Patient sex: M
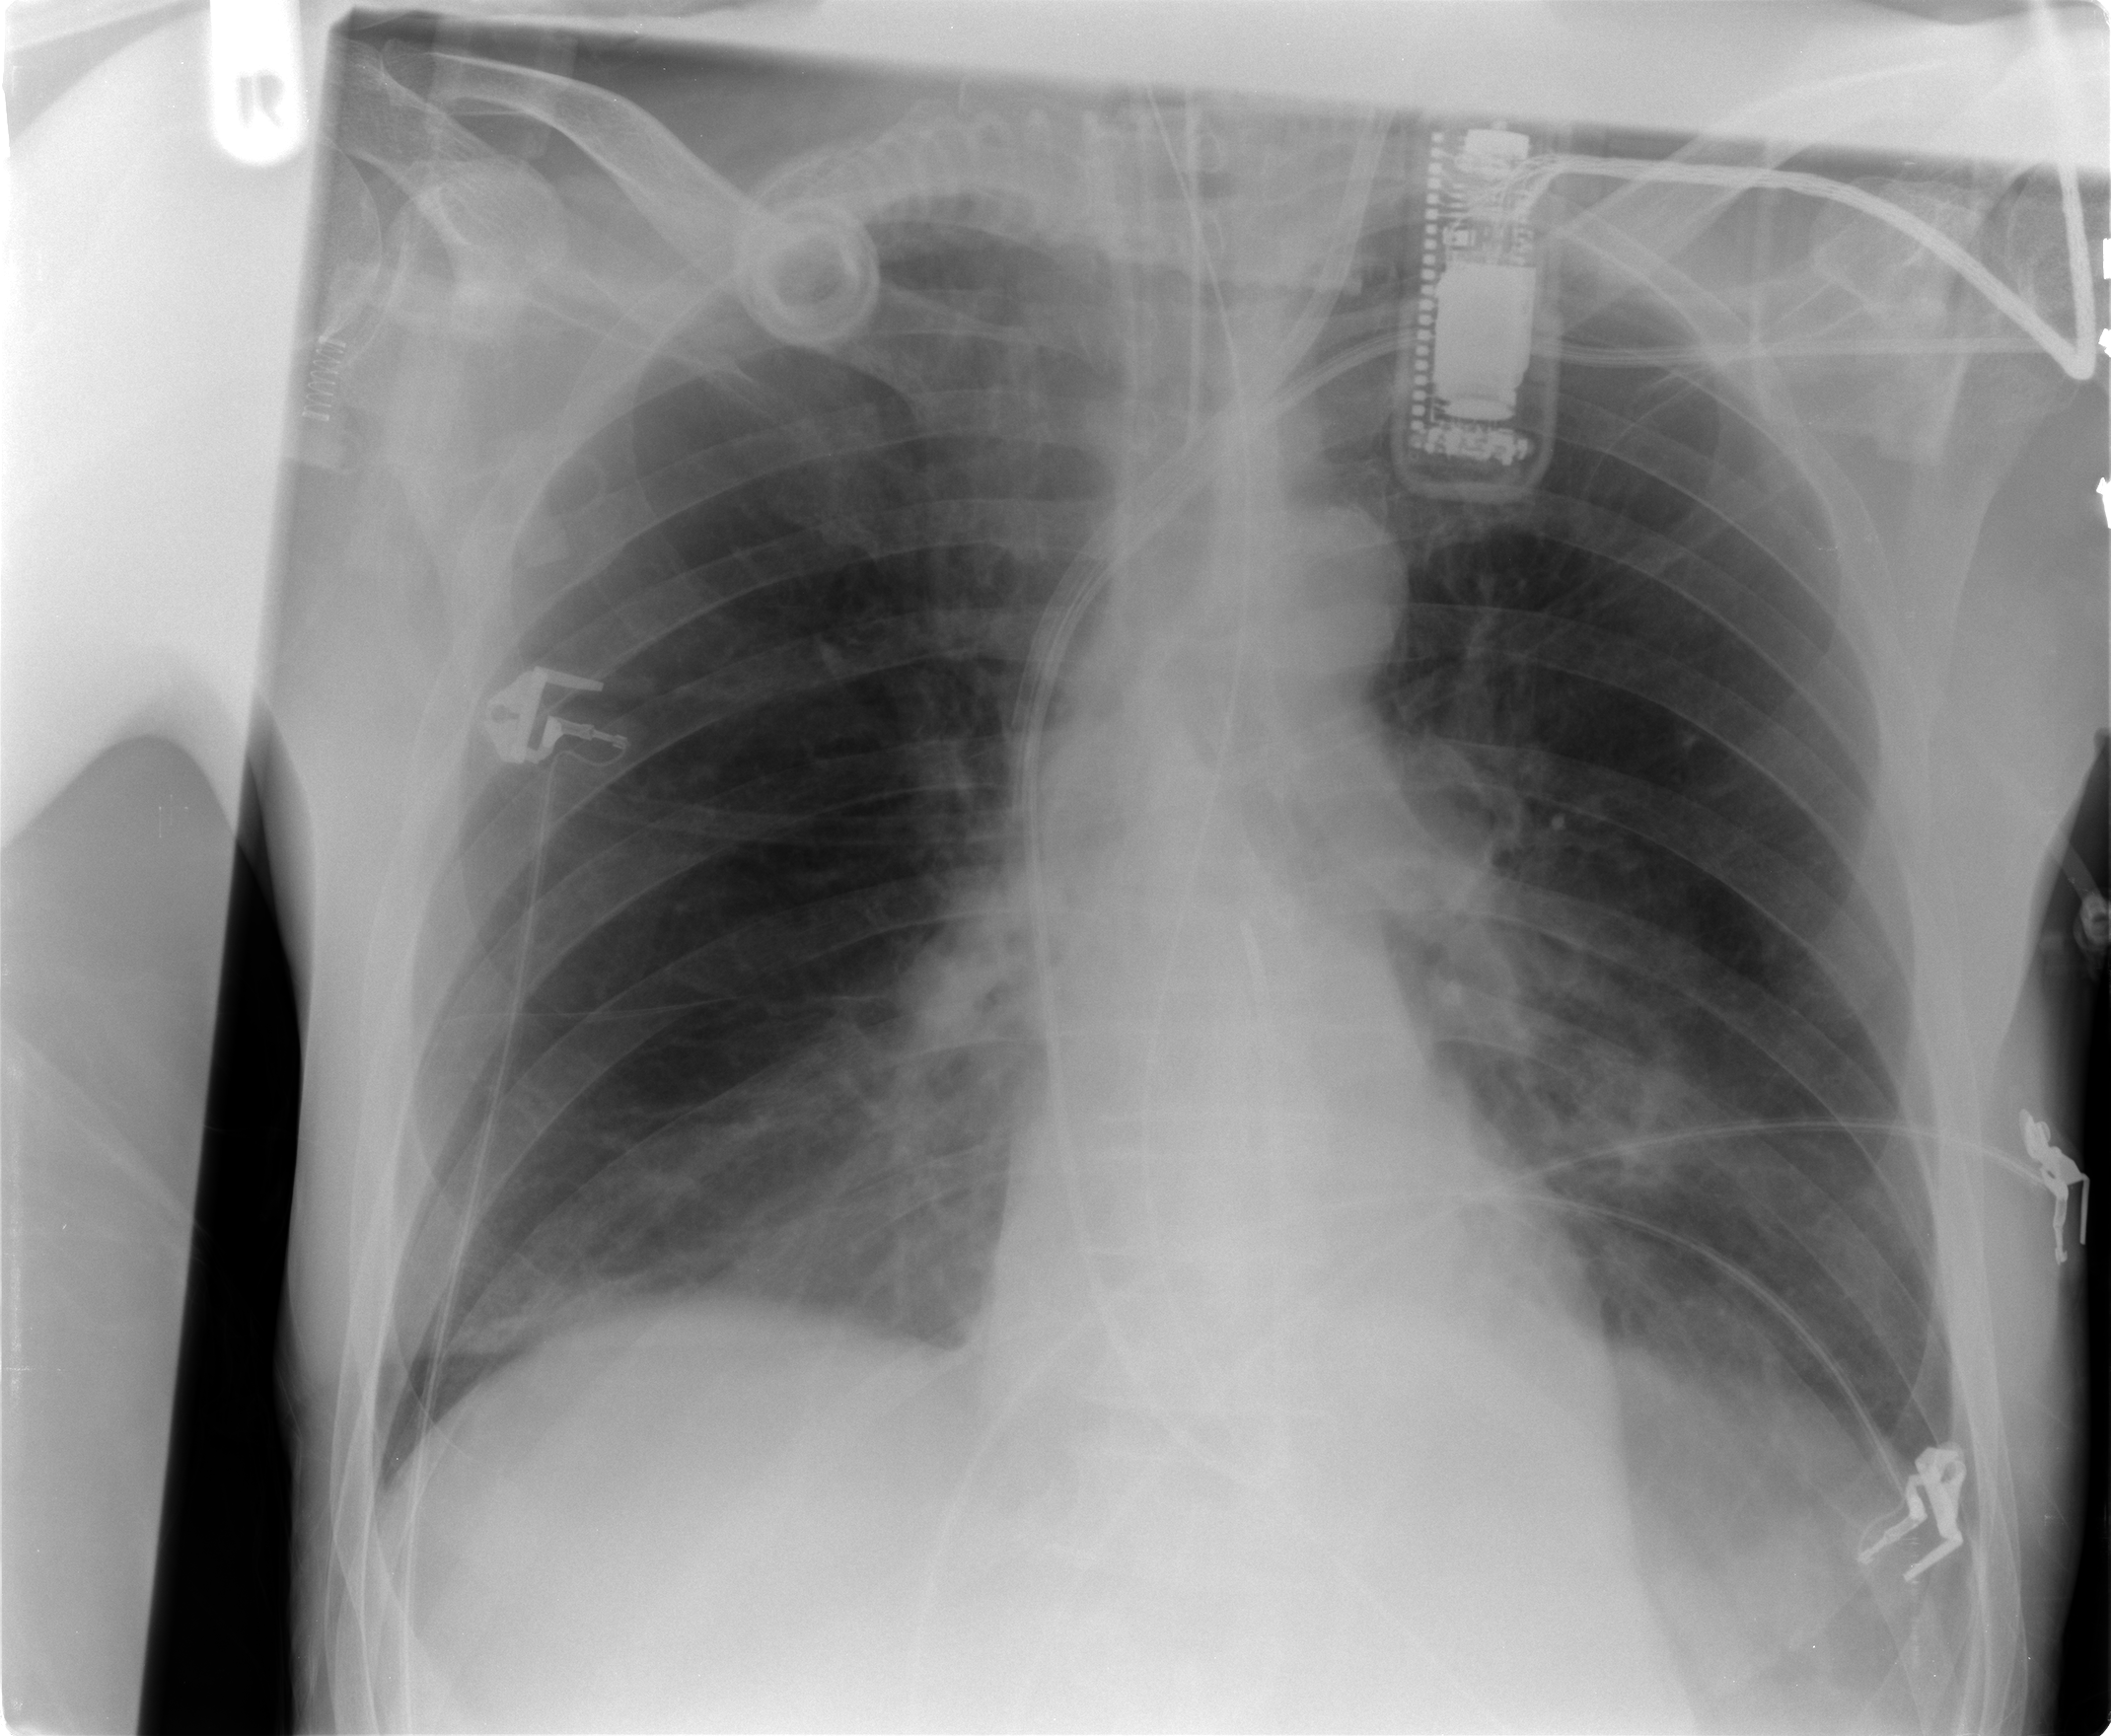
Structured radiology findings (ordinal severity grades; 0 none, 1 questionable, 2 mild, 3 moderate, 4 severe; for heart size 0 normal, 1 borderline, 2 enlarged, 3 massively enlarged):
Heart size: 0
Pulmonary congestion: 0
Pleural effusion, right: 0
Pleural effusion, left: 0
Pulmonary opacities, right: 1
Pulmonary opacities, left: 0
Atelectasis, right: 2
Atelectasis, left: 1